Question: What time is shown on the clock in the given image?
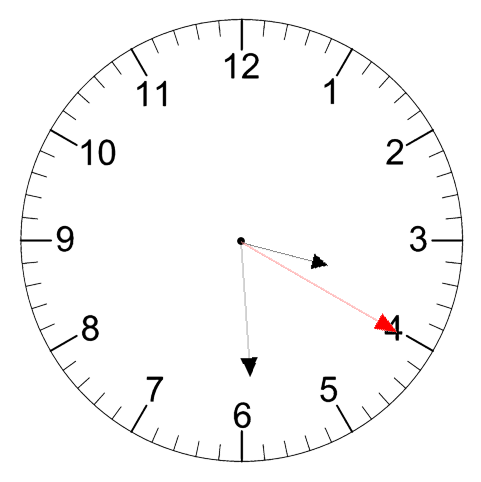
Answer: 03:29:20